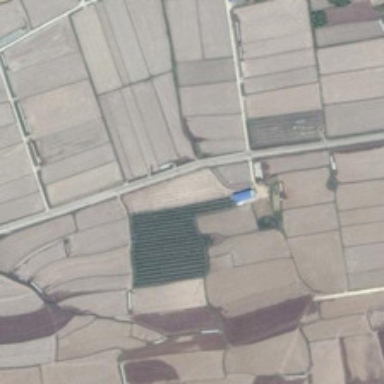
It is a large piece of farmland .